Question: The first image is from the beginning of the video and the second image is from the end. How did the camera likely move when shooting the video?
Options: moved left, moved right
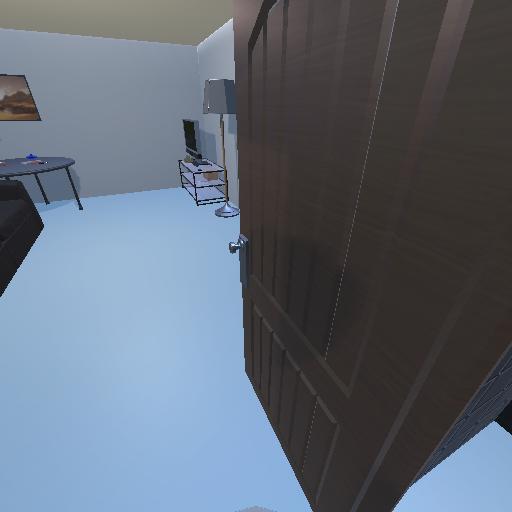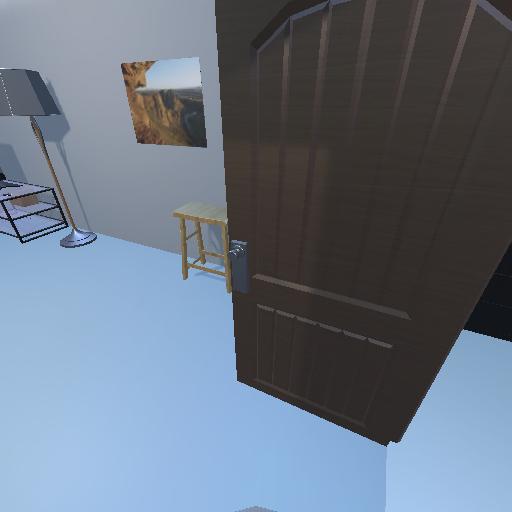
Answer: moved left